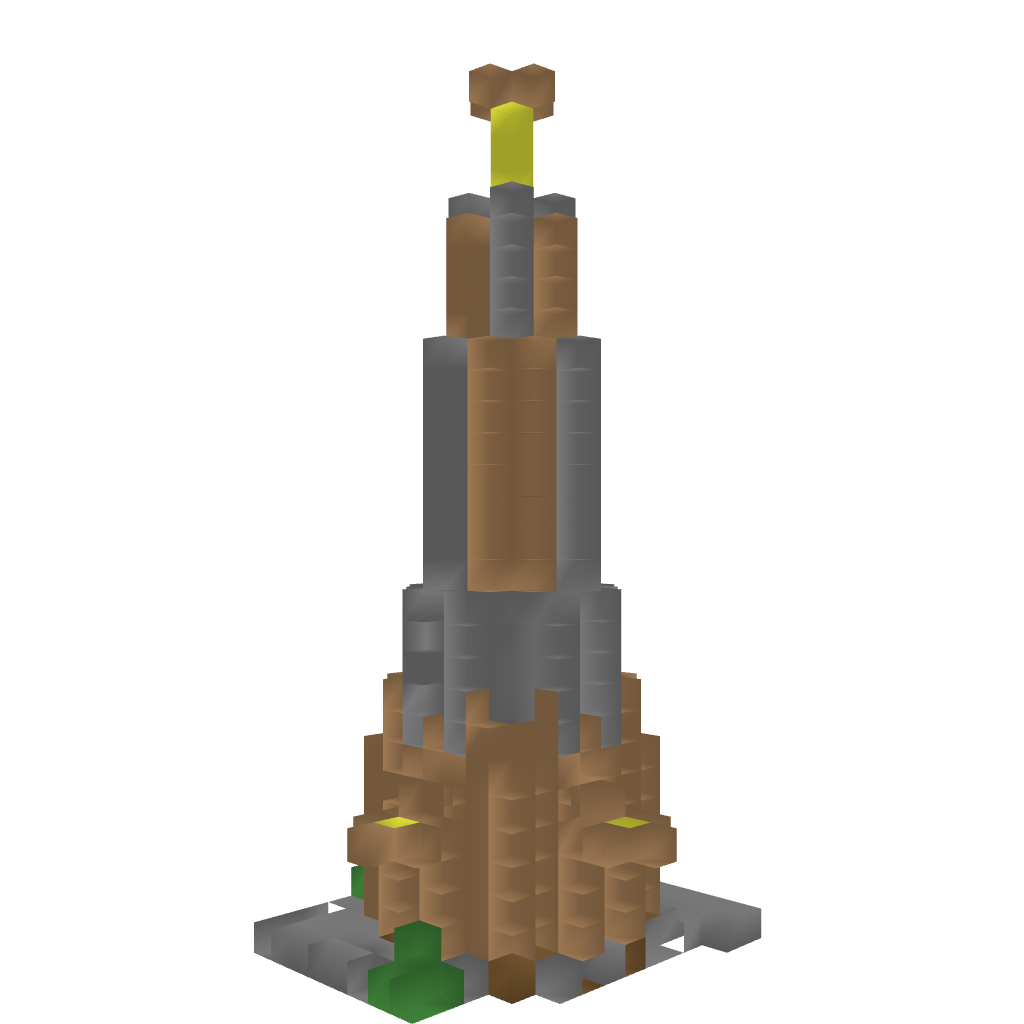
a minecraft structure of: White Tower good quality